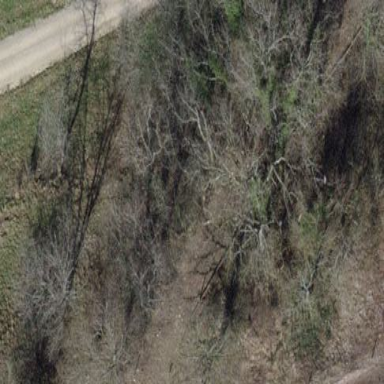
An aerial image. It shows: Forest area.